Interaction volume radius: 5 \u00c5
Interaction volume height: 10 \u00c5
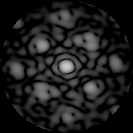
Disorder parameter: 0.5191